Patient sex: M
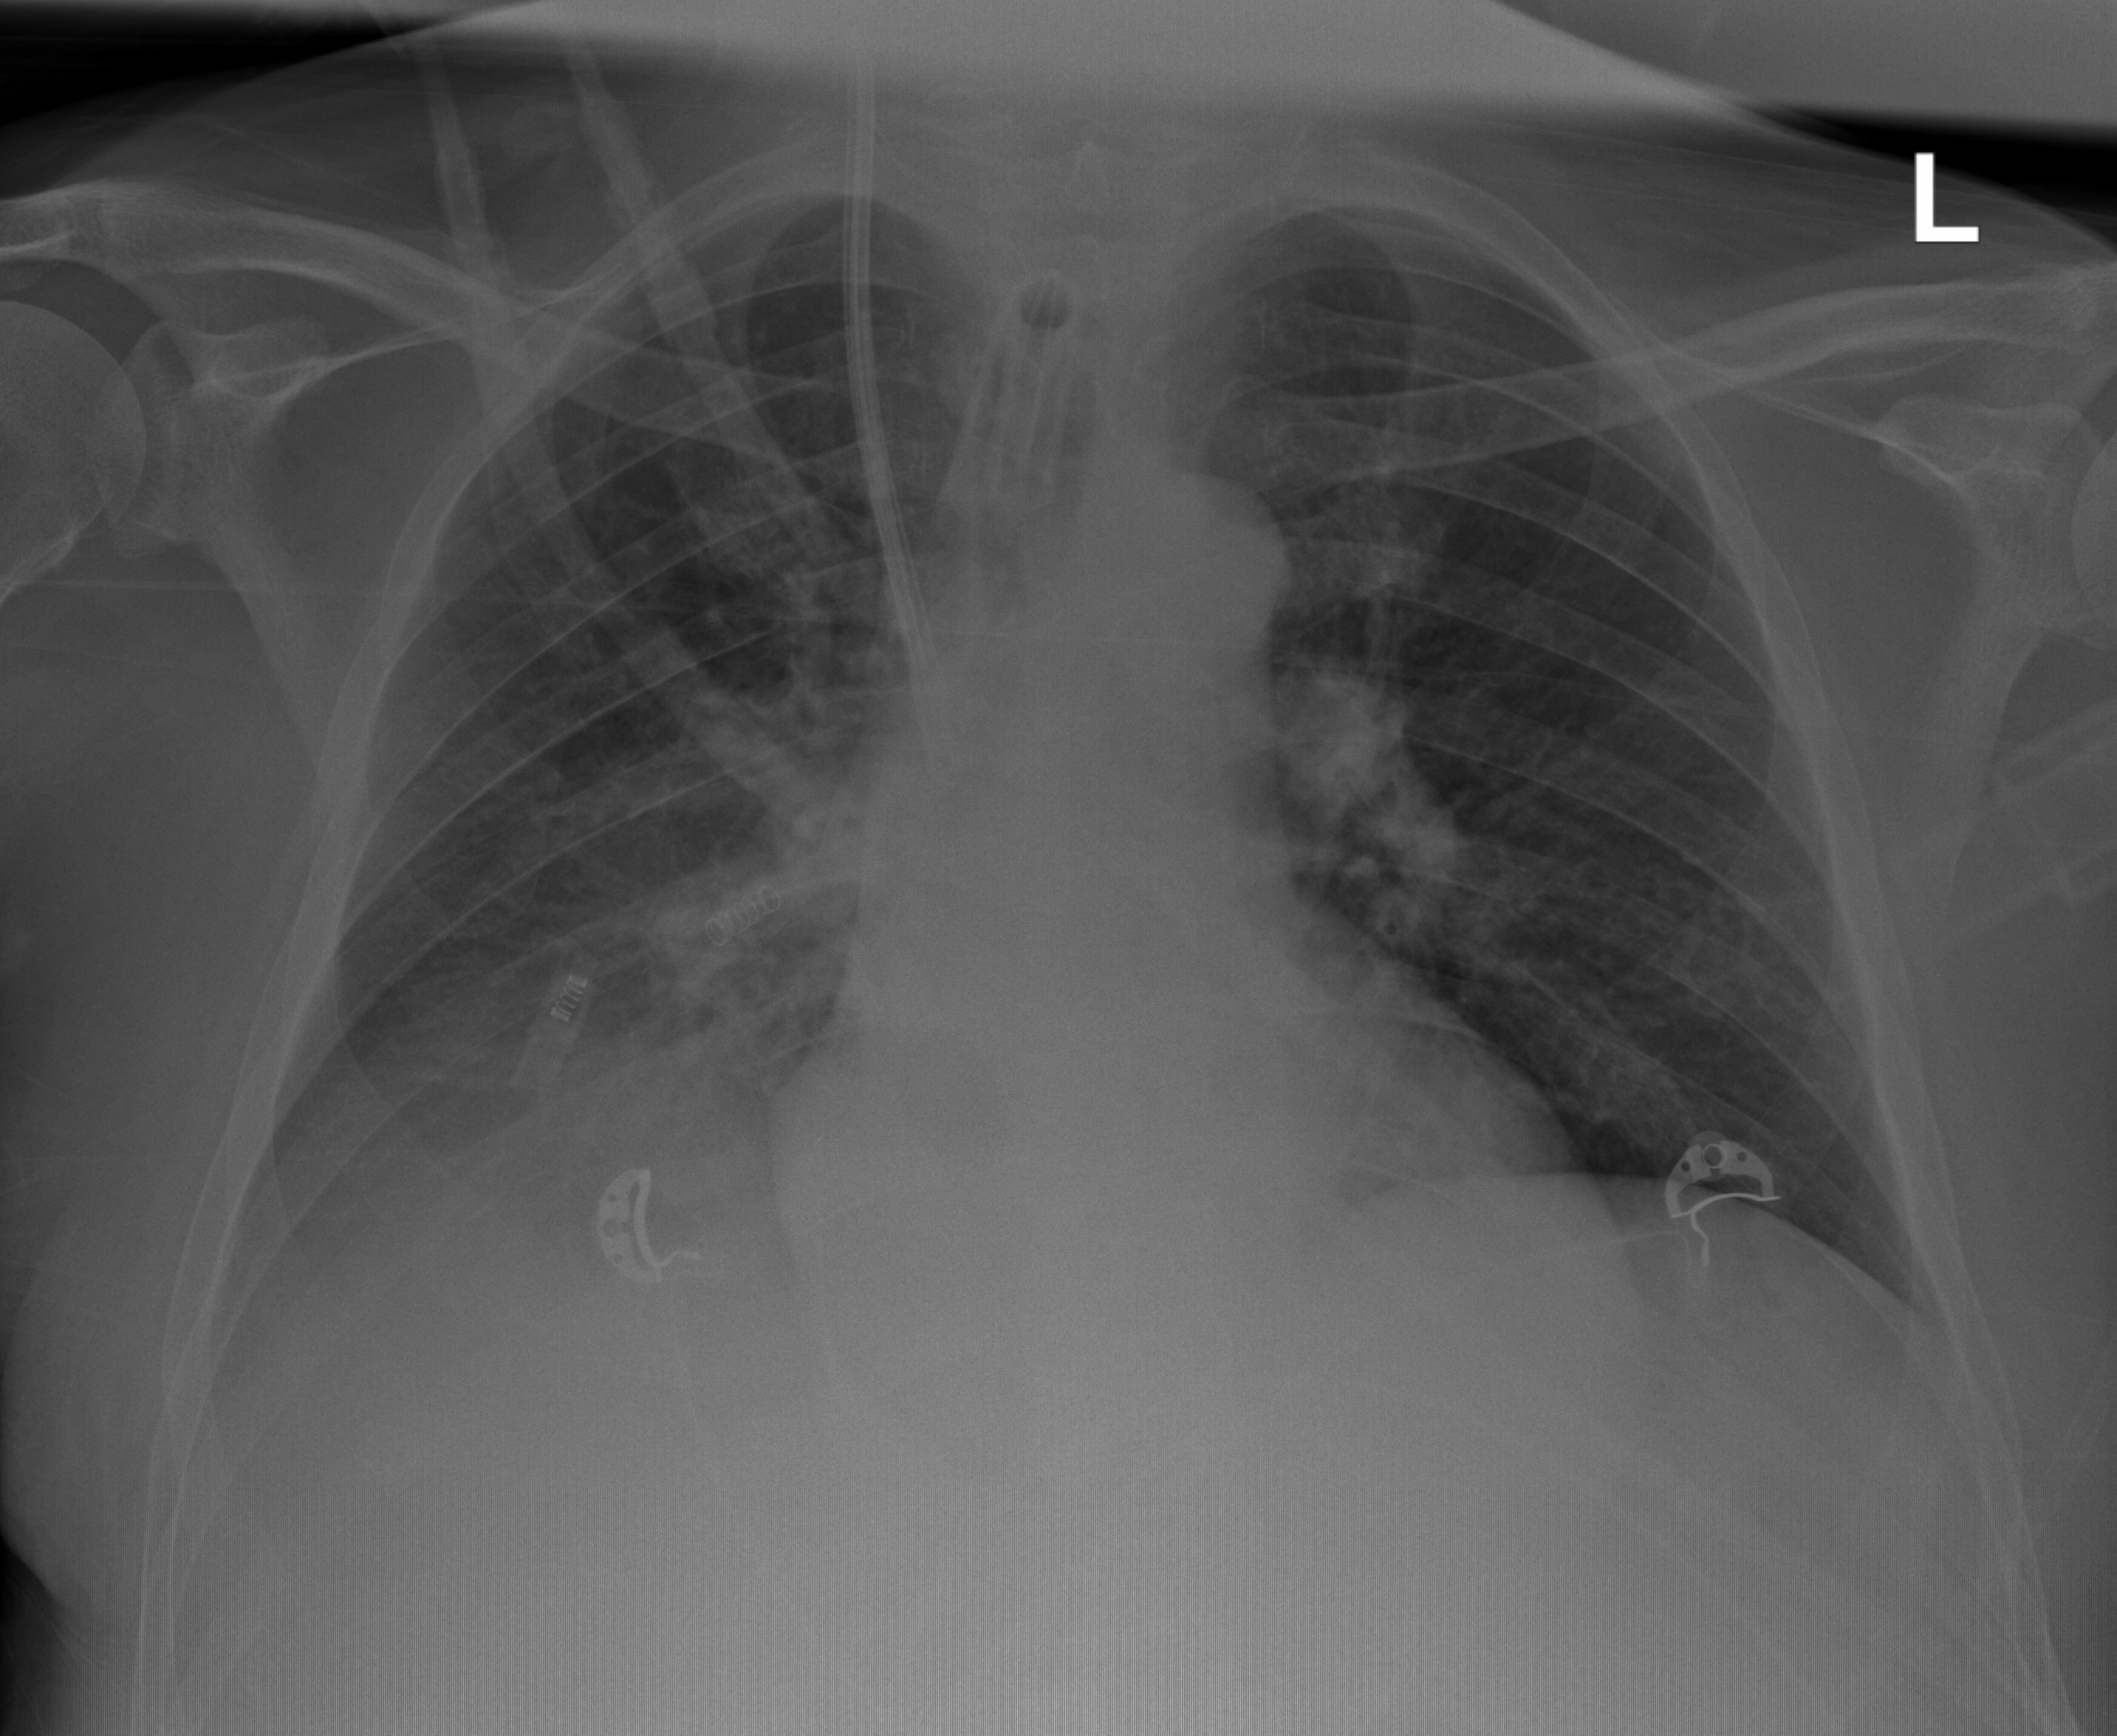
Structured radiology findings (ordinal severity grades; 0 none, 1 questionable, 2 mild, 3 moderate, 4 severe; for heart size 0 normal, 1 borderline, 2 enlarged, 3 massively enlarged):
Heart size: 2
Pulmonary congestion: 2
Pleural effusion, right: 2
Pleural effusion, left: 0
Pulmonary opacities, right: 1
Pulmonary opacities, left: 1
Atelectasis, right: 2
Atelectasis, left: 2